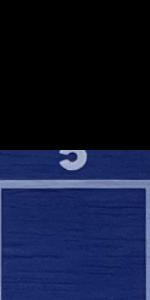
Label: Empty